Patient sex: F
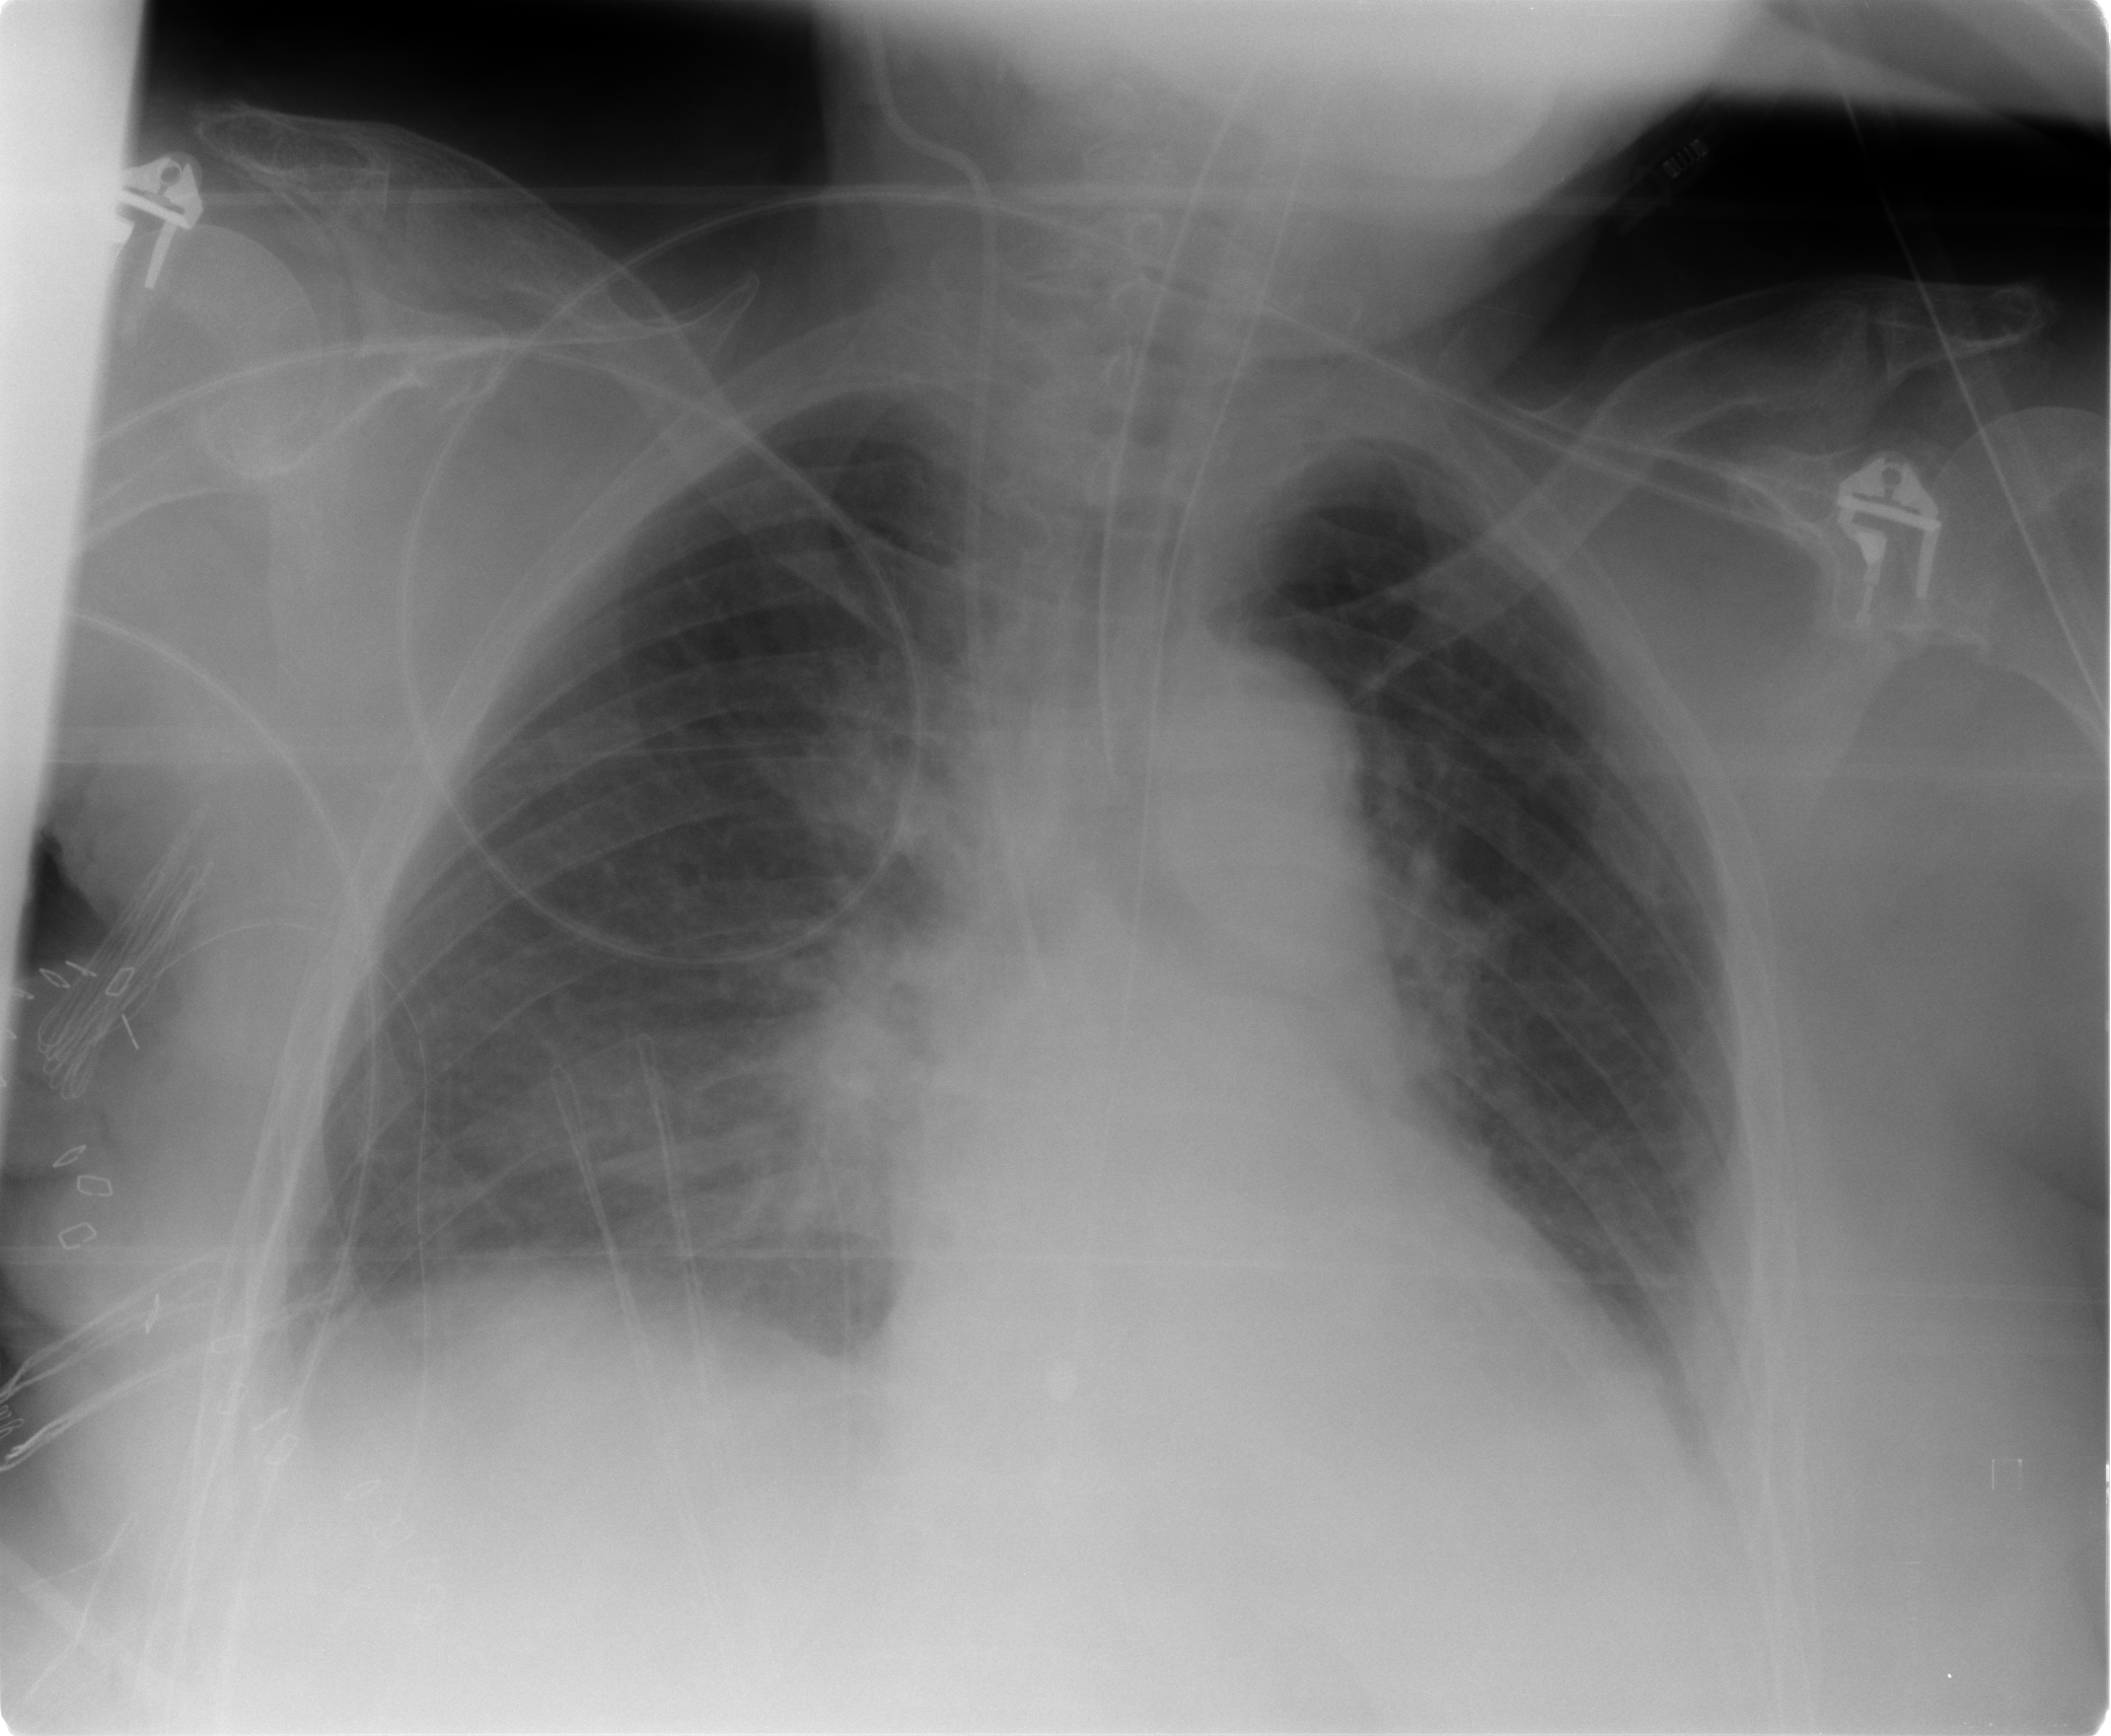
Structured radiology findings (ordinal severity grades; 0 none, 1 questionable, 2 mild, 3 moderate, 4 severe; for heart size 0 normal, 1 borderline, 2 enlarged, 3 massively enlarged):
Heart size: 0
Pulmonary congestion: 2
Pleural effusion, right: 1
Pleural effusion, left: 0
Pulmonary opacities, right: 2
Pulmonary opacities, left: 0
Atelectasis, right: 0
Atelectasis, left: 0